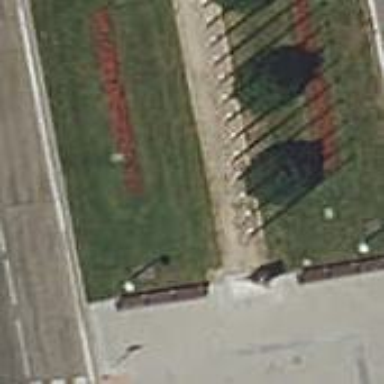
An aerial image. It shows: Flagpole which is man-made.